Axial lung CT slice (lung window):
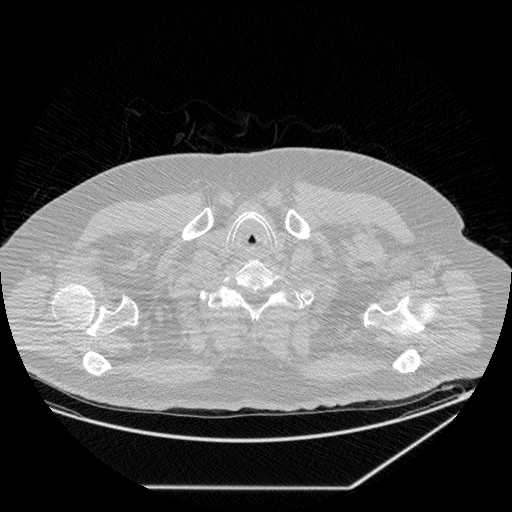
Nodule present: no